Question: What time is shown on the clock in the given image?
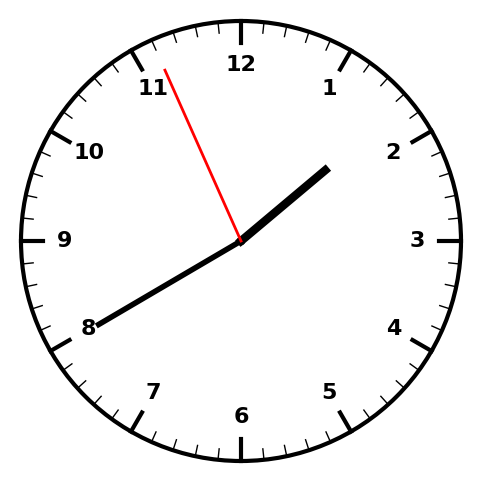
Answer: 01:39:56